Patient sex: M
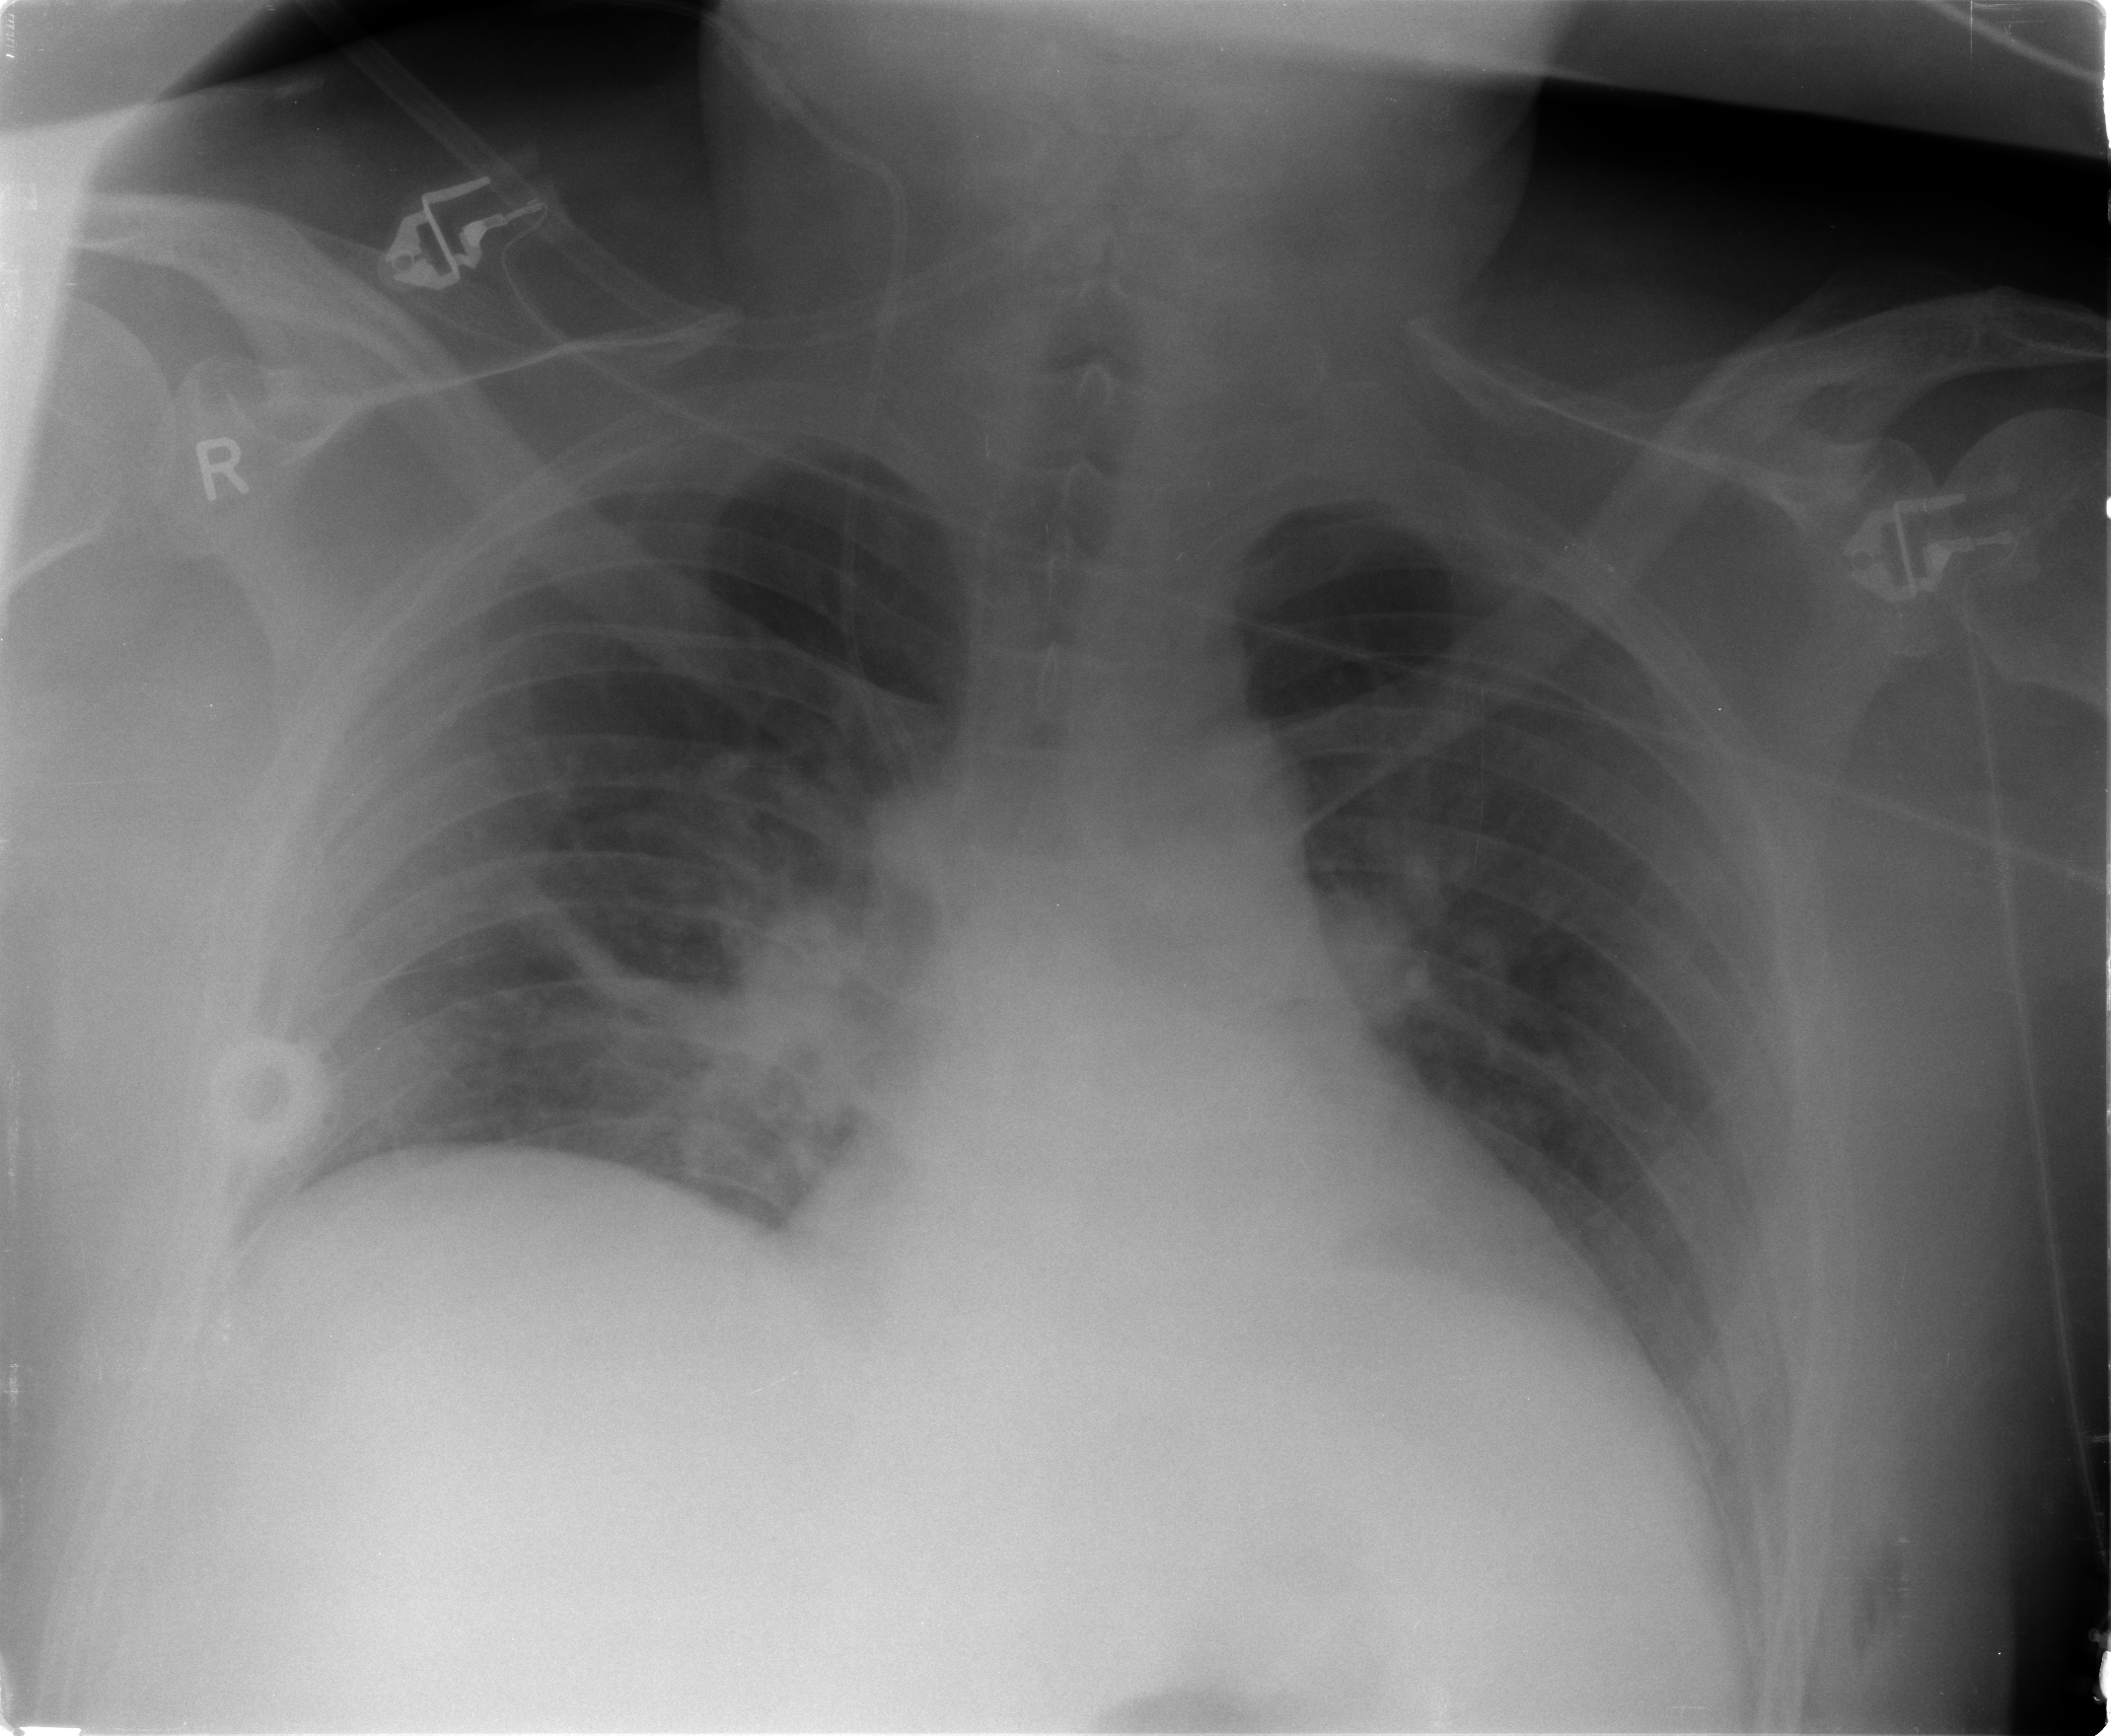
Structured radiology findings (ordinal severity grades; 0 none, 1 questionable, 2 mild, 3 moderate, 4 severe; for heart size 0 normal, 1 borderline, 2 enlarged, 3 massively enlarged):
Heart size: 2
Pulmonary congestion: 2
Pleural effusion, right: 0
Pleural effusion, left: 0
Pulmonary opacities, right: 2
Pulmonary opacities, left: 0
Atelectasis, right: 2
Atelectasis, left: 2